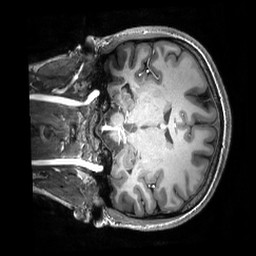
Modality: T1w
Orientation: coronal
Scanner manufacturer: philips
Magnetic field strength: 7 T
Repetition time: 0.008 s
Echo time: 0.001974 s